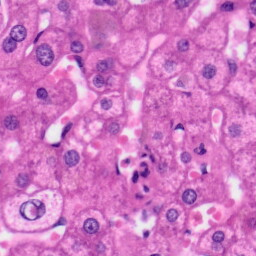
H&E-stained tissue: Liver